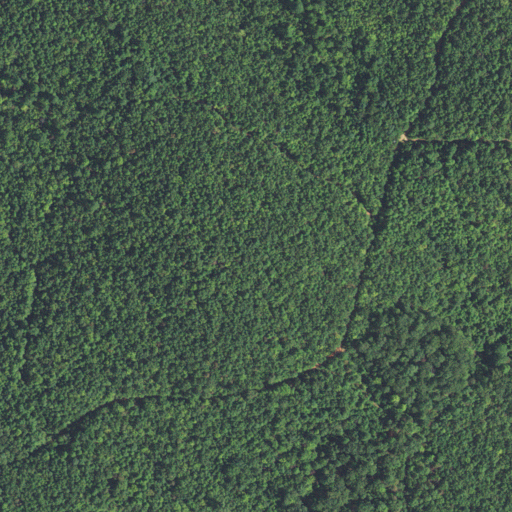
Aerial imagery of mountain in North Carolina named Lookadoo Mountain containing deciduous forest, mixed forest, and pasture